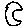
Label: moon